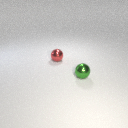
small red metal sphere behind small green metal sphere